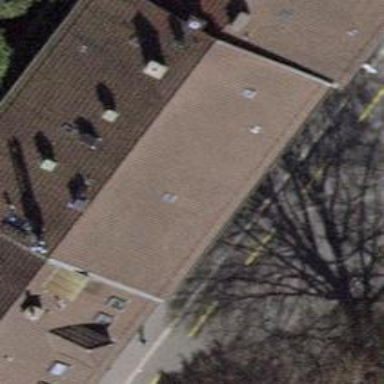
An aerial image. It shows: Clothing store.